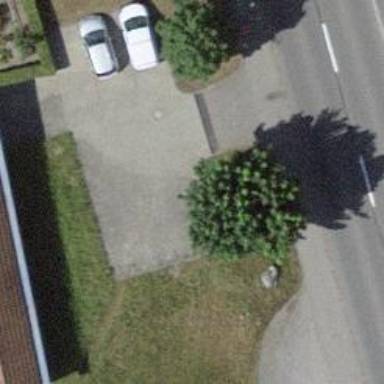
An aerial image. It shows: Parking area surfaced with paving stones.